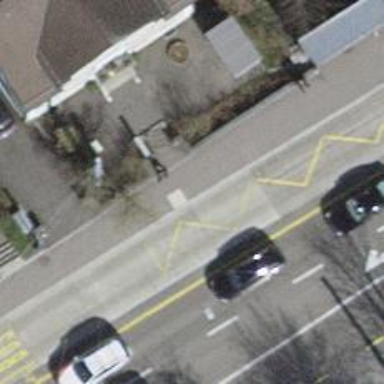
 serving as platform for public transportation."